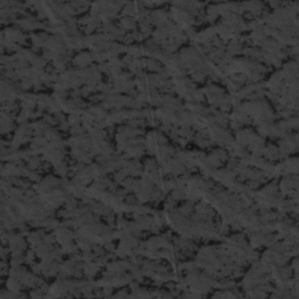
Label: frost